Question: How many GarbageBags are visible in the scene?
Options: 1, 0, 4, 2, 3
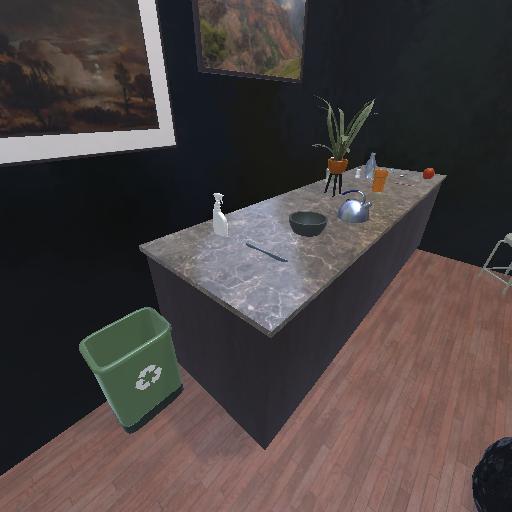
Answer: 1